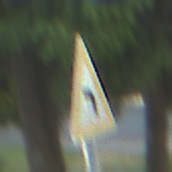
Verkehrszeichen: KurveLinks
Umgebung: Outdoor, Suburban
Tageszeit: SunriseSunset
Wetter: PartlyCloudy
Licht: Natural
Jahreszeit: NotSpecified
Kontrast: MediumContrast